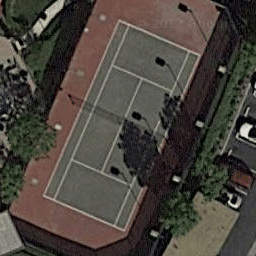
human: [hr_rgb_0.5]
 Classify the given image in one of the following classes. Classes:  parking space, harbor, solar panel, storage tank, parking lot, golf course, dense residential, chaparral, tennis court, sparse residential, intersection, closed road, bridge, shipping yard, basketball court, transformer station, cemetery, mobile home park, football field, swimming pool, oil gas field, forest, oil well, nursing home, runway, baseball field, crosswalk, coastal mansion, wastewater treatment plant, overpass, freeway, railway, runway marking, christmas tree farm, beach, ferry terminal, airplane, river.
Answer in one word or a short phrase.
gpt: tennis court